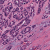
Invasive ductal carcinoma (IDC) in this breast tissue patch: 1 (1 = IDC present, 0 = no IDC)